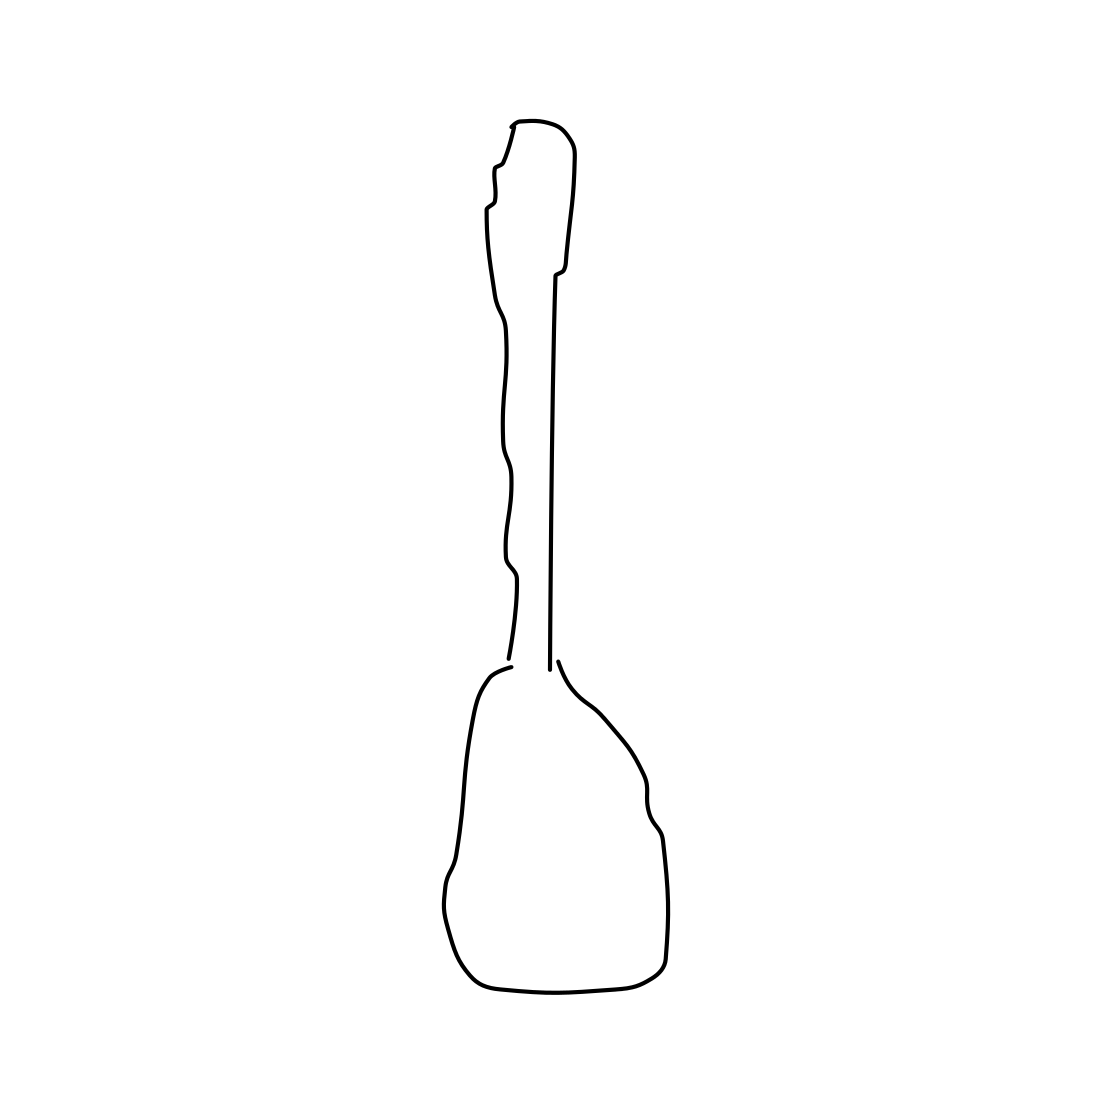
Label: spoon